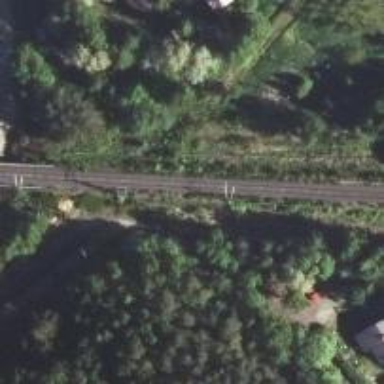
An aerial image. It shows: Railway track with continuous electrified contact lines.